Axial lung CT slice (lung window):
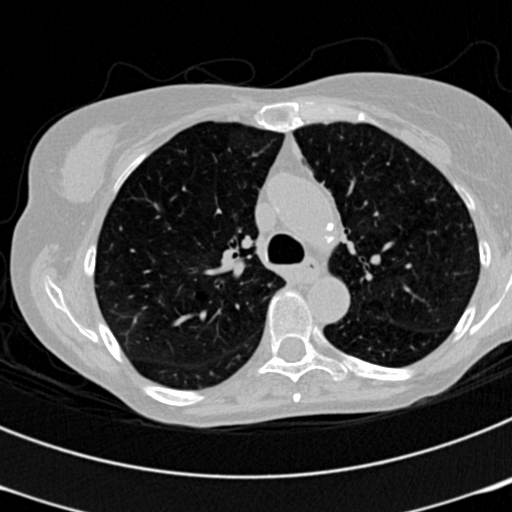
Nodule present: no